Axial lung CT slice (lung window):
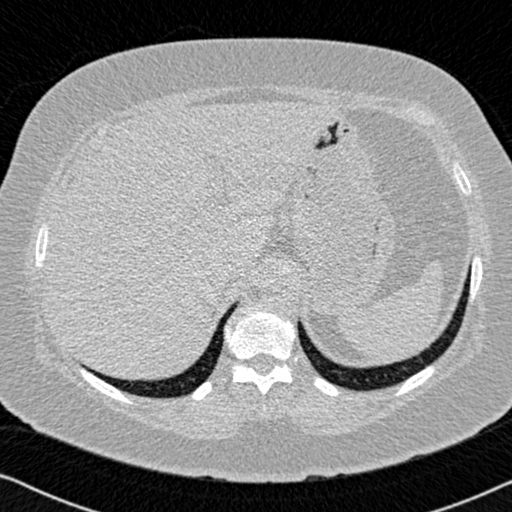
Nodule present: no